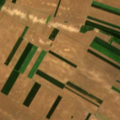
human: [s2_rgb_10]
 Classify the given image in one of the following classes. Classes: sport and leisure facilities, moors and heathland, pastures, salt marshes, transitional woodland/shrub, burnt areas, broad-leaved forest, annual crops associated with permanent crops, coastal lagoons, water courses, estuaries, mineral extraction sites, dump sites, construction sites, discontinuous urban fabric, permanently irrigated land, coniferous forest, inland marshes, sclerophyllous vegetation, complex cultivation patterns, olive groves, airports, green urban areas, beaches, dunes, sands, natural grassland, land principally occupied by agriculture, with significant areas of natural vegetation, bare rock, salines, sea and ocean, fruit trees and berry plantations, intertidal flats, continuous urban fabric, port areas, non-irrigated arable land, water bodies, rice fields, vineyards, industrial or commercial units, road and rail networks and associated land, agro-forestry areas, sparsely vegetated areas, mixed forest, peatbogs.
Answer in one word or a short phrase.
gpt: non-irrigated arable land